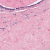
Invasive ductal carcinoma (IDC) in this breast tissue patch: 0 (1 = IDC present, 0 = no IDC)